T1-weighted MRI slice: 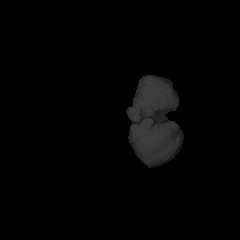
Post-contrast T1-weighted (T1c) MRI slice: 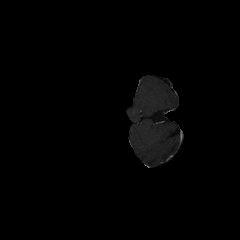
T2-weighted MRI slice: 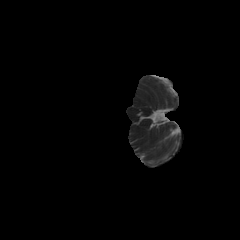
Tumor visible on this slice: no